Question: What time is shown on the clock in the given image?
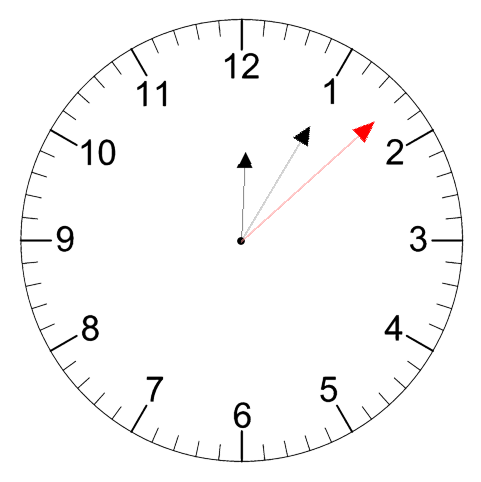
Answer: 12:05:08